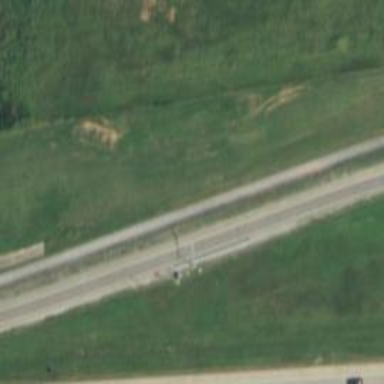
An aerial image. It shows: Toll gantry on the road.